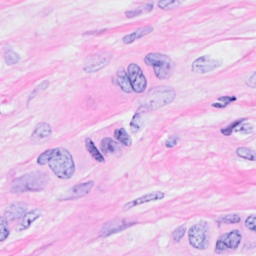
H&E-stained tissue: Breast